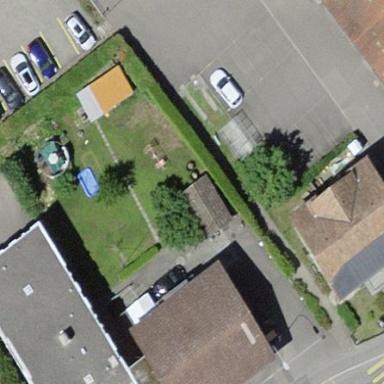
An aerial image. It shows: Building with tiled roof.